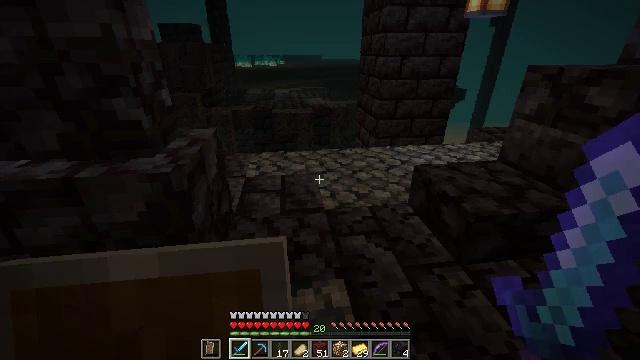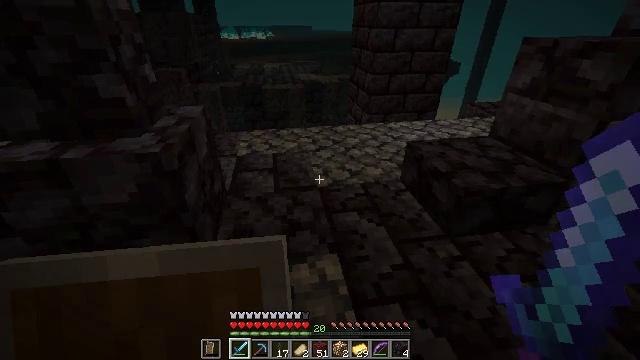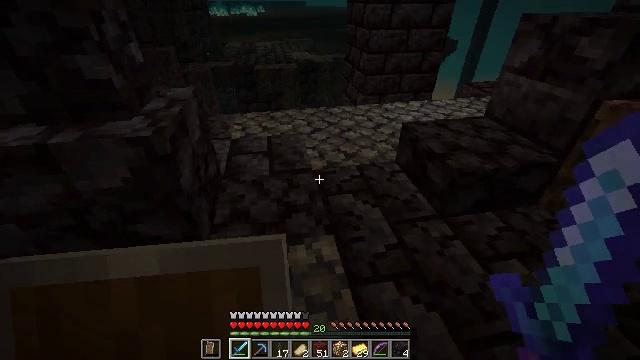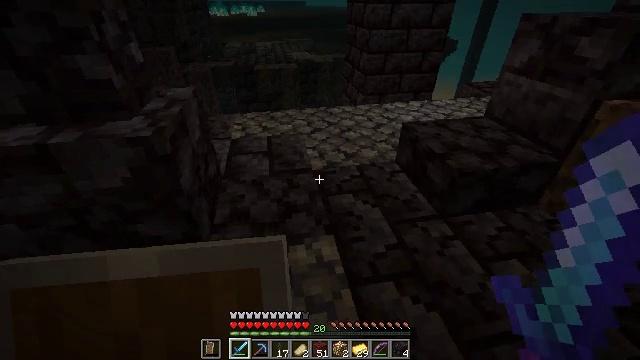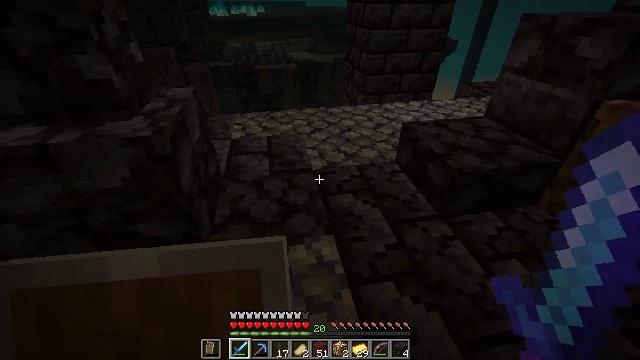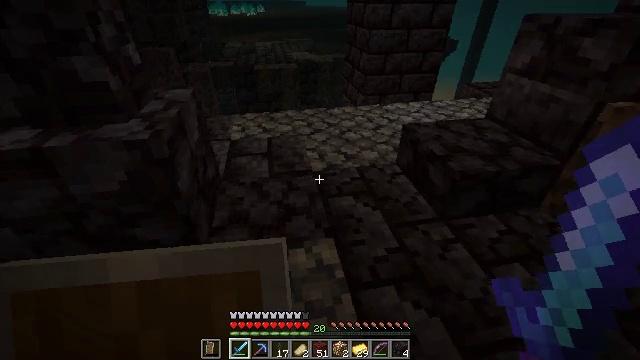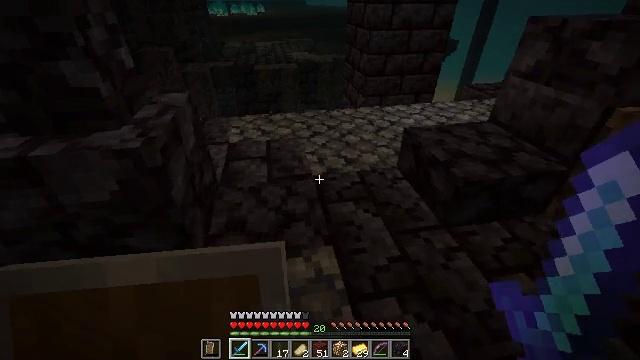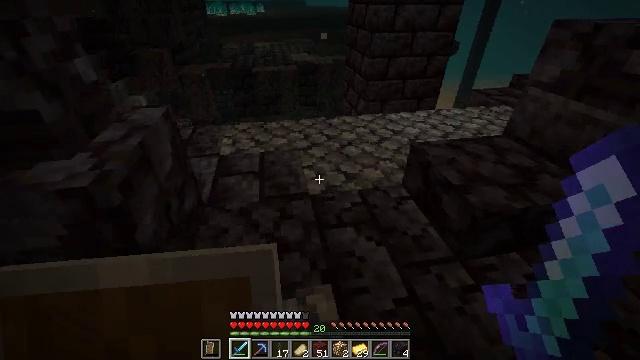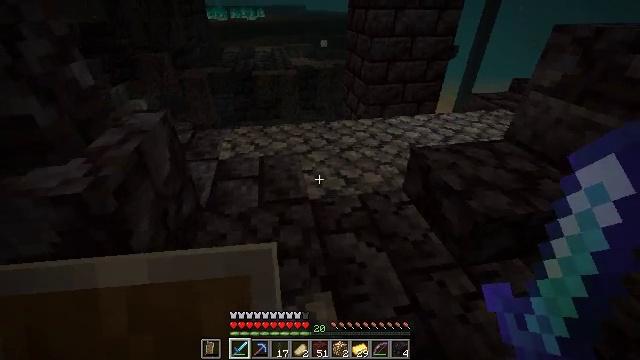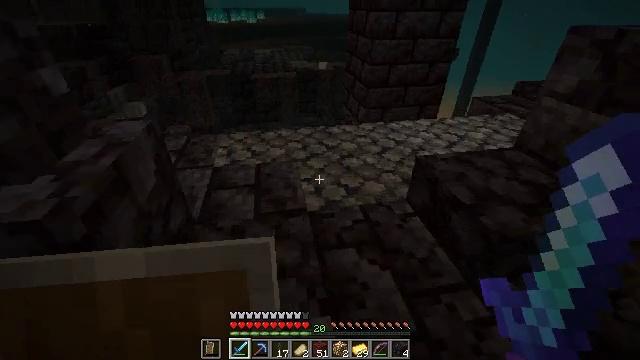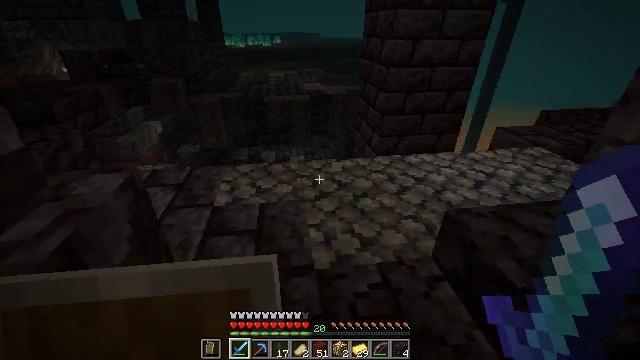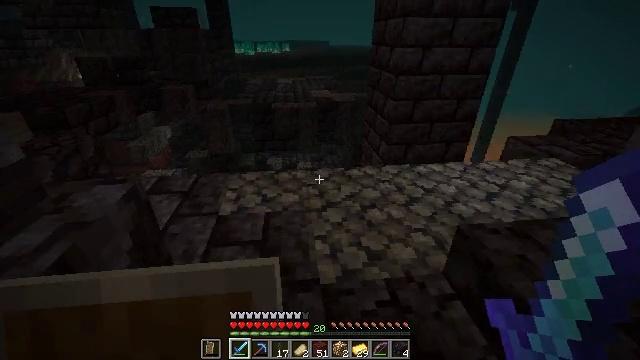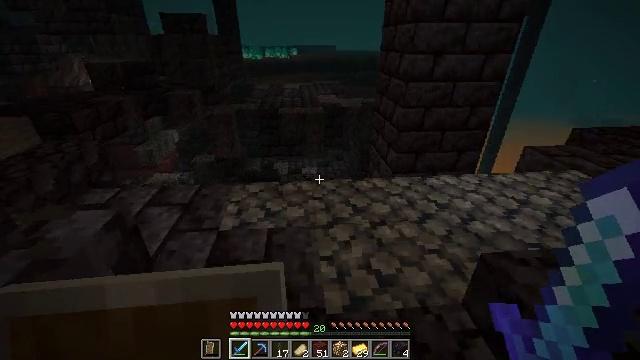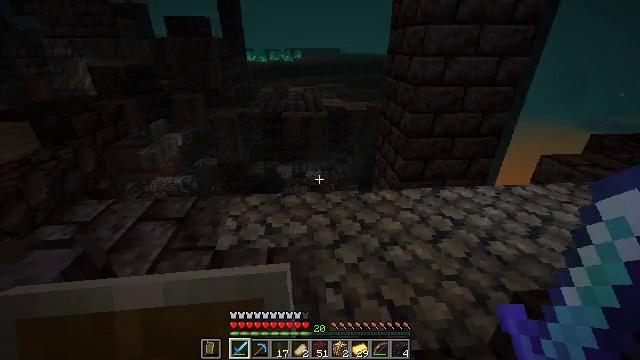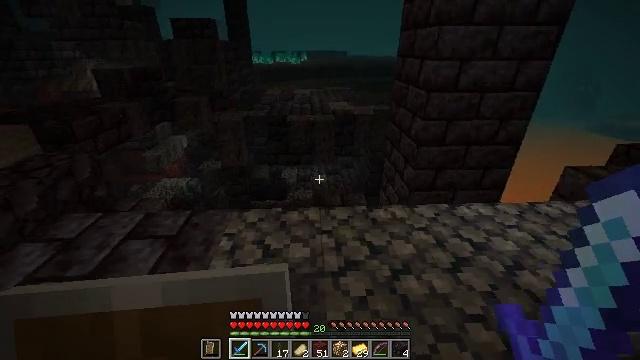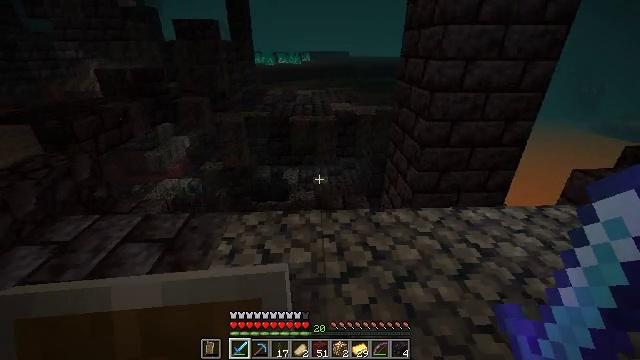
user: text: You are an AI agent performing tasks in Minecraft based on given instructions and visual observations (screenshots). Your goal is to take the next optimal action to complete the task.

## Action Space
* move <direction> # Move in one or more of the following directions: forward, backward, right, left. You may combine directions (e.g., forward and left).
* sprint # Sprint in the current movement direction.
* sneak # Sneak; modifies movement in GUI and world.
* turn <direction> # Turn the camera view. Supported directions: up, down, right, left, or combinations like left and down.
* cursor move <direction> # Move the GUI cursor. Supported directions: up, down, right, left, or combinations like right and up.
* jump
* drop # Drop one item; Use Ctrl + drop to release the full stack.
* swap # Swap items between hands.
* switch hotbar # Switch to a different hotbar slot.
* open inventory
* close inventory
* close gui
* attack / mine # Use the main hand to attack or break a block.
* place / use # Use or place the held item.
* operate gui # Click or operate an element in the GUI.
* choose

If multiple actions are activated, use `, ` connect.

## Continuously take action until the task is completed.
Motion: motion action
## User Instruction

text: Remove a soul sand from the inventory.
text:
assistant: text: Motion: turn right and down
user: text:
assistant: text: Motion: turn right and down
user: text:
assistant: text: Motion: no_op
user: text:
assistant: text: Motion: no_op
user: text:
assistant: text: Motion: move forward
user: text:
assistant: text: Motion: move forward
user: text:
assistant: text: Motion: move forward
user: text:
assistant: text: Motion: move forward
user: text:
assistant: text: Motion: move forward
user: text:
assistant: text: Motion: move forward, turn left and up
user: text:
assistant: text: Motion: move forward, turn left and up
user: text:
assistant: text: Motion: move forward, turn left
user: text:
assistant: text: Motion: move forward
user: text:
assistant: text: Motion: move forward, sneak, turn left
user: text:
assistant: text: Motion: move forward, sneak
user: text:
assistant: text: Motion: move forward, sneak
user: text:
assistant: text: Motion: move forward, sneak
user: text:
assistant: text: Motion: move forward, sneak, turn left
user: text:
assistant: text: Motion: move forward, sneak, turn left and up
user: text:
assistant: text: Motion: move forward, sneak, turn left and up
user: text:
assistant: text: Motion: move forward and move right, sneak, turn left and up
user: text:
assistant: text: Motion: move forward and move right, sneak, turn left
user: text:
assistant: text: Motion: move forward and move right, sneak
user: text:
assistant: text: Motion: move forward and move right, sneak
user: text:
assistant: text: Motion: move forward and move right, sneak
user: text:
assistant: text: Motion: move forward, sneak
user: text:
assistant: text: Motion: move forward, sneak
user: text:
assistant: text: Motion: move forward, sneak
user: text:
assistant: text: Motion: sneak
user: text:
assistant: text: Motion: sneak